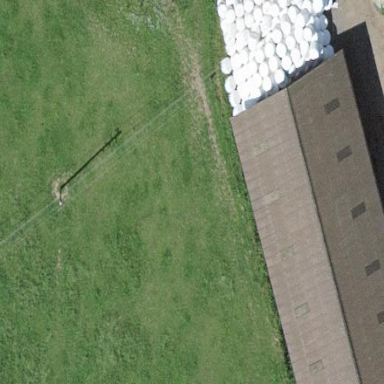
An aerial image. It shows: Rural barn.